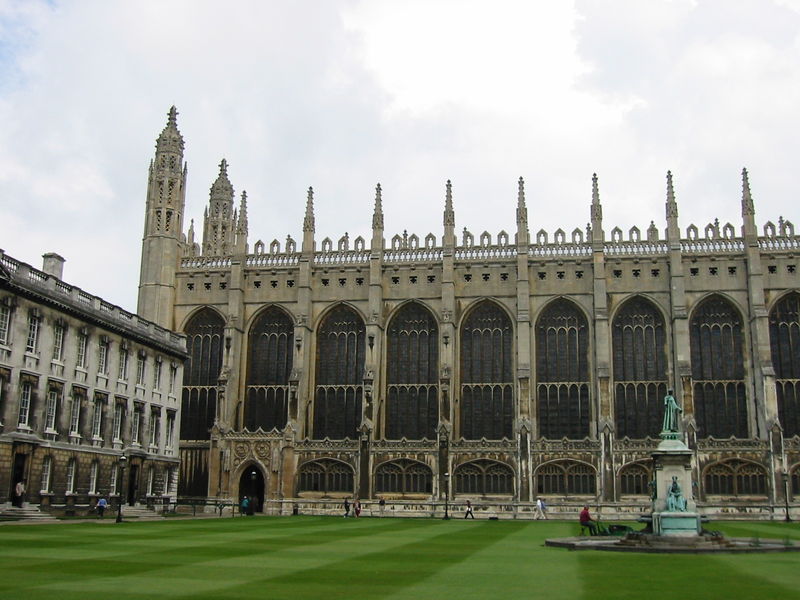
Titel: King’s College
Standort: Cambridge, King’s College (EU - GB)
Schlagwörter: himmel, wolken, menschen, fenster, säulen, tür, gebäude, haus, rasen, wiese, stein, kirche, england, front, gotik, renaissance, garten, statue, ansicht, bogen, fassade, giebel, platz, galerie, halle, foto, fotografie, bögen, eingang, türme, denkmal, quer, kathedrale, pforte, gotisch, spitzbögen, kapelle, aussen, london, parlament, englisch, masswerk, fialen, neogotik, universität, maßwerkfenster, kent, oxford, cambridge, krappen, kupferstatue